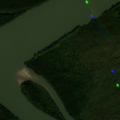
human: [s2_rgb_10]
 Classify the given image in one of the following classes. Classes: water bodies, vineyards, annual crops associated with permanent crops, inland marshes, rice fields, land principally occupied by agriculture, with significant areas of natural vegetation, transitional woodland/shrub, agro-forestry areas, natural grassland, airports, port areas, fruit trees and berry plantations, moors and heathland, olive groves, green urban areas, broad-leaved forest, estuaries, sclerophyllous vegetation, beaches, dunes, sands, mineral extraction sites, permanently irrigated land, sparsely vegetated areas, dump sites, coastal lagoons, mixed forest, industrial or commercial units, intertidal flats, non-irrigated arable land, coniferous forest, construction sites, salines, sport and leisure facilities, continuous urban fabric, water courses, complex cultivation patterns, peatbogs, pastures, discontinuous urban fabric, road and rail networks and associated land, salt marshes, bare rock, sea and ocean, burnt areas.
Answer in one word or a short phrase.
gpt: broad-leaved forest, transitional woodland/shrub, water courses